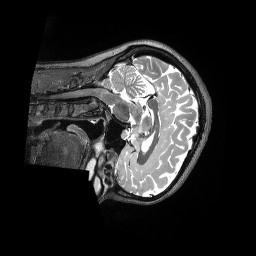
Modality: T2w
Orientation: sagittal
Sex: female
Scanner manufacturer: siemens
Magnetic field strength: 3 T
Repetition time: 3.2 s
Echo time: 0.563 s